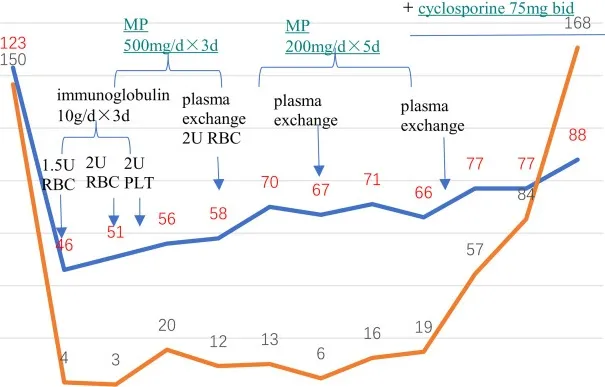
Changes of hemoglobin and platelets during treatment.
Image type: pathology (immunostaining)